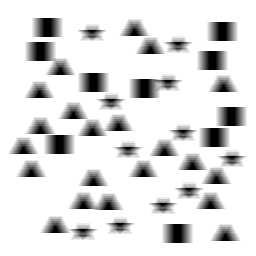
Squares: 10
Triangles: 21
Stars: 11
Total shapes: 42